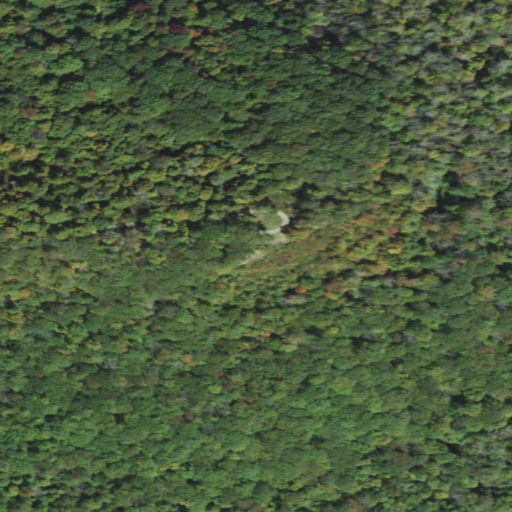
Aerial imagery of mountain in Pennsylvania named Sharp Top Vista containing deciduous forest and open development